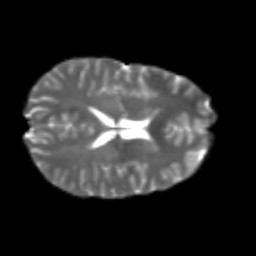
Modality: T2w
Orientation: axial
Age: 21
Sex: female
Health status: healthy
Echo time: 0.074 s